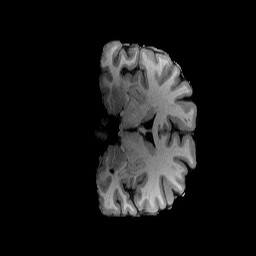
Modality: T1w
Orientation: coronal
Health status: healthy